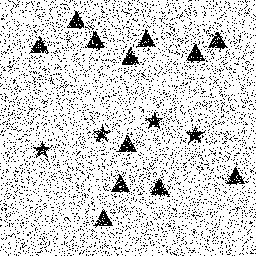
Squares: 0
Triangles: 12
Stars: 4
Total shapes: 16